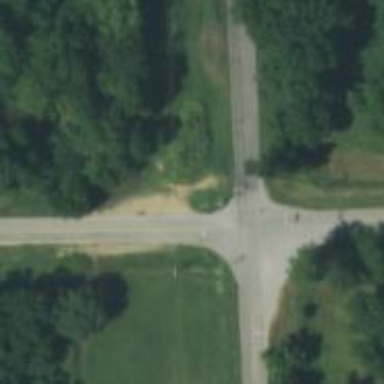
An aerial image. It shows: Road with stop sign.